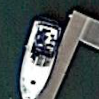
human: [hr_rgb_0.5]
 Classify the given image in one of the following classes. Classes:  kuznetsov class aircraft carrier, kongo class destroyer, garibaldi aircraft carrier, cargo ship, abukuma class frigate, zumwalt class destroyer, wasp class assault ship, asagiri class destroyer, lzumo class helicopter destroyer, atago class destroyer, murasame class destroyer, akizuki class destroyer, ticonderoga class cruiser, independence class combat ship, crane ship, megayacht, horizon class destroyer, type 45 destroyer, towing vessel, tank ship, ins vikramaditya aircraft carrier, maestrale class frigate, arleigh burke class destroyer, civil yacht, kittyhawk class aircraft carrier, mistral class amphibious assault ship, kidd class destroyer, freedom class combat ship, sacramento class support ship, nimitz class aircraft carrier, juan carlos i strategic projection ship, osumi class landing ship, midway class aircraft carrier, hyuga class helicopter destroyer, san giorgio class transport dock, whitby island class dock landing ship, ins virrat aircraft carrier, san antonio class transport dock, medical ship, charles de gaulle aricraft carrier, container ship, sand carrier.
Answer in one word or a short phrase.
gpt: Civil yacht